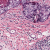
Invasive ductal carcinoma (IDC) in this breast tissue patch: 0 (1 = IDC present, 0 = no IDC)